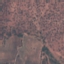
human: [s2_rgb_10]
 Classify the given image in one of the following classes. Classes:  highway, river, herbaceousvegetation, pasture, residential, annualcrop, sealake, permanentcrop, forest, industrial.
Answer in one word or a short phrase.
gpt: HerbaceousVegetation